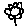
Label: flower